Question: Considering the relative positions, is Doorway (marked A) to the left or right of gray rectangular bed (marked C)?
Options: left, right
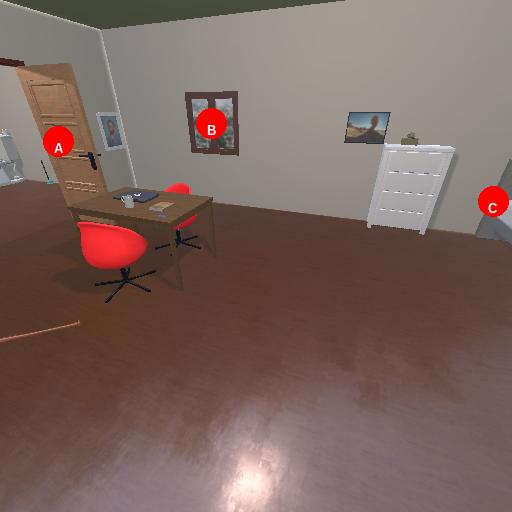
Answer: left